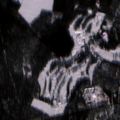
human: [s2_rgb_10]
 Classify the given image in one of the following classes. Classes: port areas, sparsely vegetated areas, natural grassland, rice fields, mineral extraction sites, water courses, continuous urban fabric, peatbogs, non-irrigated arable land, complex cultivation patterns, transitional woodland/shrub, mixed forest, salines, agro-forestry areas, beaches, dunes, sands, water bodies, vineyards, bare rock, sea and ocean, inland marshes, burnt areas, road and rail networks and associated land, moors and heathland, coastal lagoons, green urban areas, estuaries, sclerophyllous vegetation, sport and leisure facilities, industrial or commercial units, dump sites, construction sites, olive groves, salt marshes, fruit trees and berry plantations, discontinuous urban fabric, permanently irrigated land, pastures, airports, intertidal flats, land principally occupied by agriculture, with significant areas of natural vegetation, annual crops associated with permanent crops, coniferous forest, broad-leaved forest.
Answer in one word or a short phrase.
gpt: discontinuous urban fabric, sport and leisure facilities, non-irrigated arable land, coniferous forest